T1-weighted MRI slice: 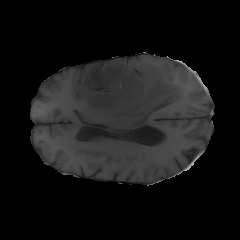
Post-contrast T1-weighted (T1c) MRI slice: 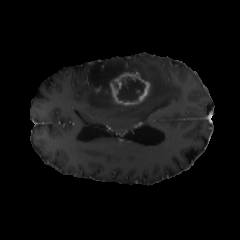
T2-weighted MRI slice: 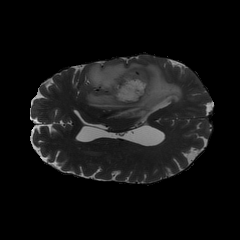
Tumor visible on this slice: yes